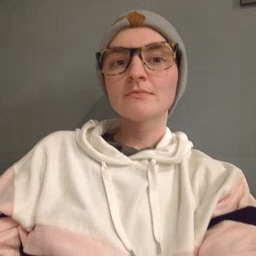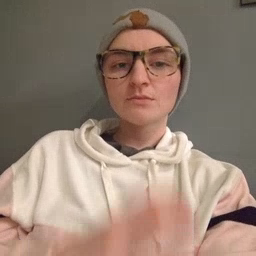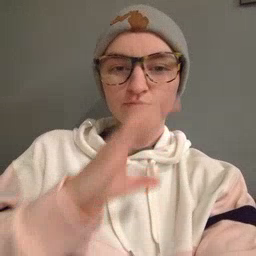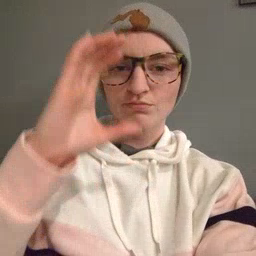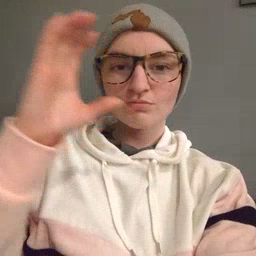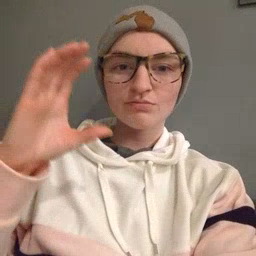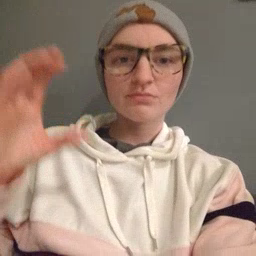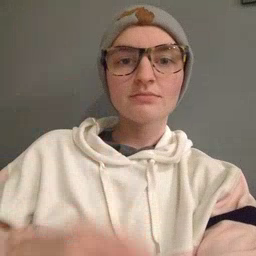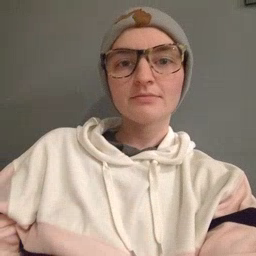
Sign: cloud